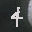
Label: 4